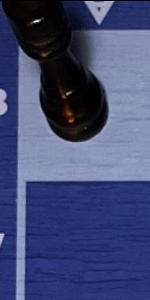
Label: Empty